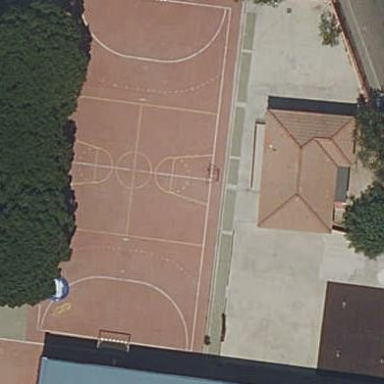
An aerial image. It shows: Basketball court located in leisure land pitch.